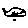
Label: fish